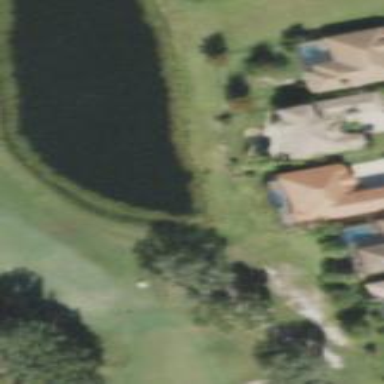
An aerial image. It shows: Water hazard on golf course. The hazard is natural water feature.